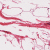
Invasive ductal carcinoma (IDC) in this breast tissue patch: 0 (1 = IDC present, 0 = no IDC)